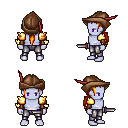
a pixel art fantasy rpg character, male body template, dark elf, purple skin, gold arm armor, metal pants, light blonde ponytail hairstyle, leather cap, leather bracers, dagger, four views (front, back, left, right), 2x2 character sprite sheet, small pixel art, hard edges, no anti-aliasing